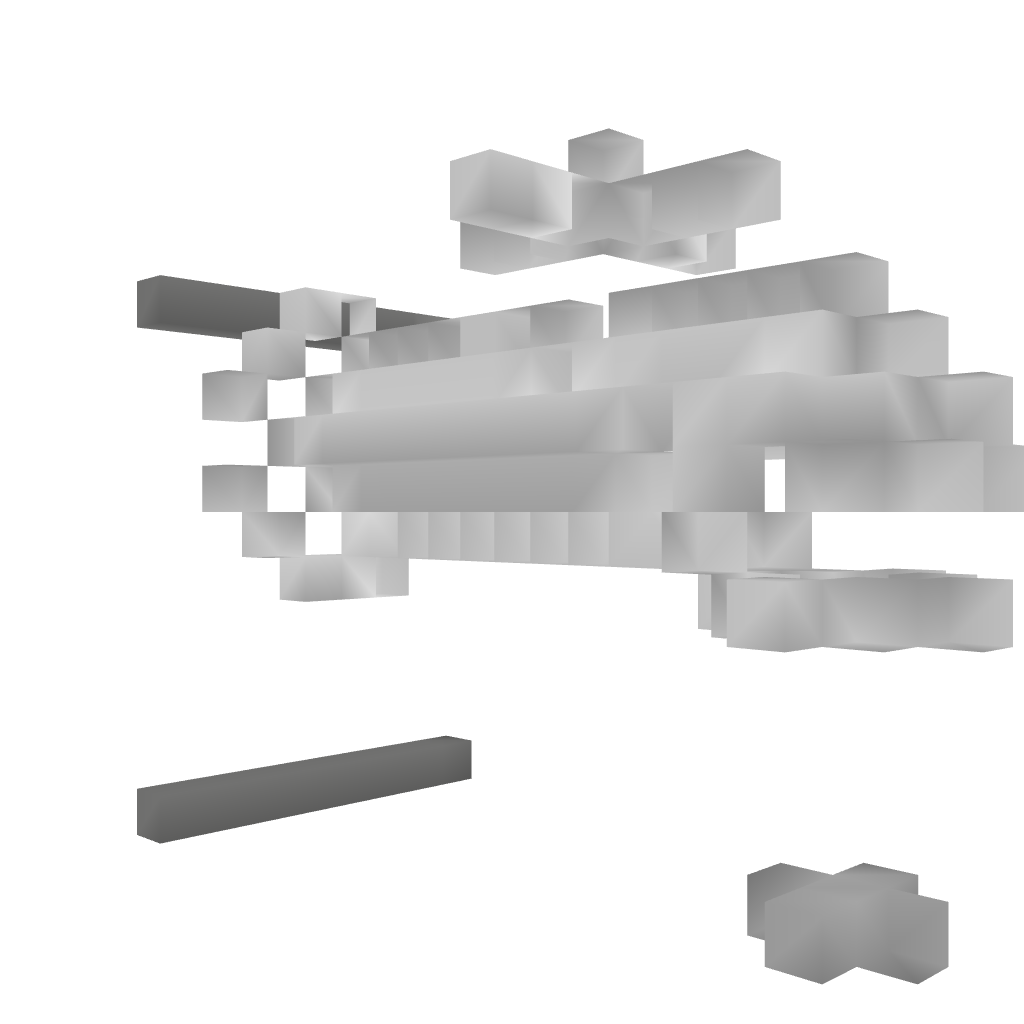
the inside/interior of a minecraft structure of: Fantasy Faucet